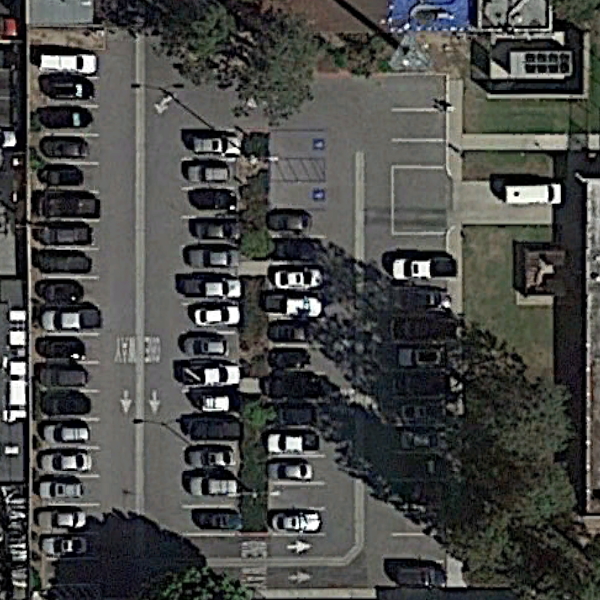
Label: Parking